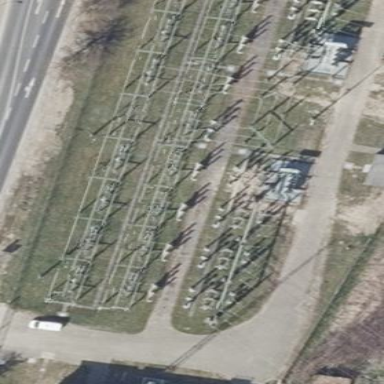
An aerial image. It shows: Outdoor power substation. The substation is at the transmission level. It is surrounded by fence.